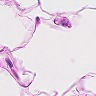
Metastatic tissue present: no